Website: apple
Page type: receipt
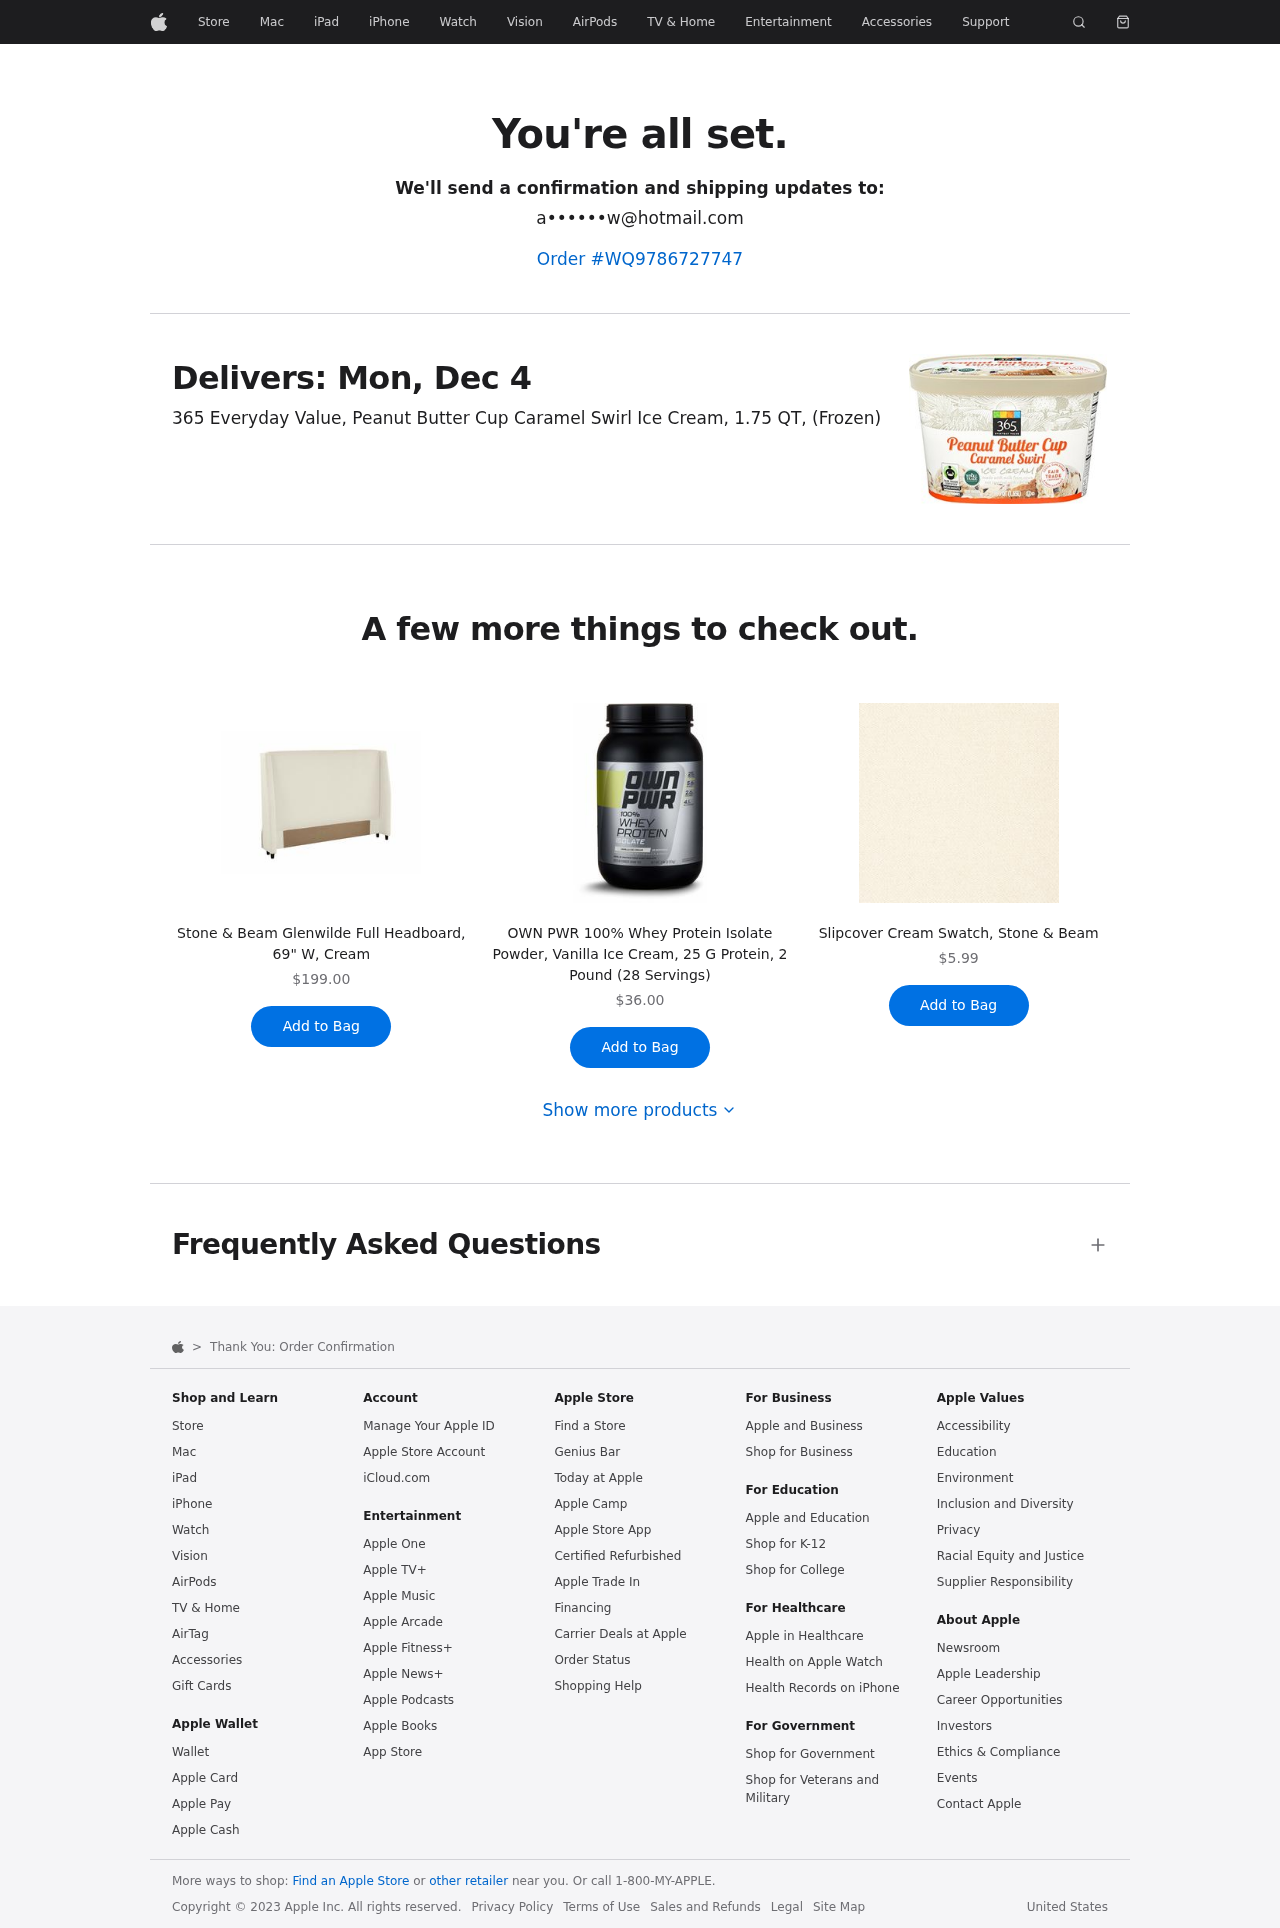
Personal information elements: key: PII_EMAIL
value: a••••••w@hotmail.com
Product elements: key: PRODUCT1_NAME
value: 365 Everyday Value, Peanut Butter Cup Caramel Swirl Ice Cream, 1.75 QT, (Frozen)
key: PRODUCT2_NAME
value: Stone & Beam Glenwilde Full Headboard, 69" W, Cream
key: PRODUCT2_PRICE
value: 199
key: PRODUCT3_NAME
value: OWN PWR 100% Whey Protein Isolate Powder, Vanilla Ice Cream, 25 G Protein, 2 Pound (28 Servings)
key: PRODUCT3_PRICE
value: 36
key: PRODUCT4_NAME
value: Slipcover Cream Swatch, Stone & Beam
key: PRODUCT4_PRICE
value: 5.99
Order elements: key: ORDER_ID
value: Order #WQ9786727747
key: ORDER_DELIVERY_DATE
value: Delivers: Mon, Dec 4